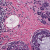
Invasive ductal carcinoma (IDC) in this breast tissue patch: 1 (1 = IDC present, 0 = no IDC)